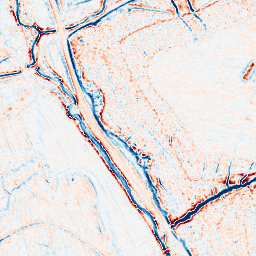
Category: edge_preserving
Decomposition family: bilateral
Decomposition parameters: d: 9
sigma_color: 75
sigma_space: 100
Upsampling method: lanczos
Upsampling parameters: scale: 8
Upsampling scale: 8